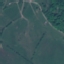
Land use / land cover class: Pasture